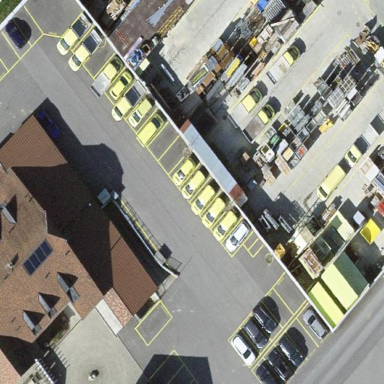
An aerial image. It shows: Parking area with surface.